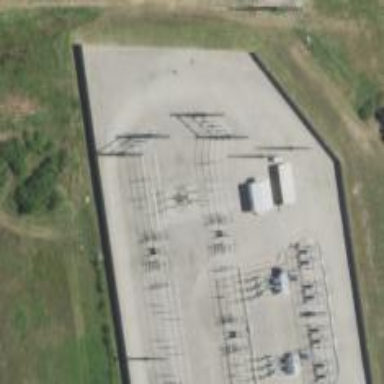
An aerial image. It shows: Switch used for power control.